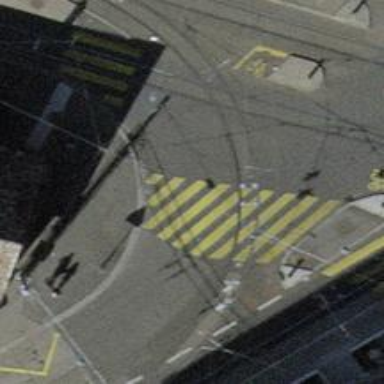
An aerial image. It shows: Tram crossing on the railway.